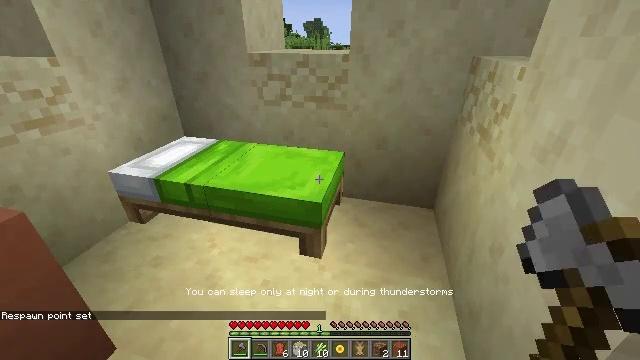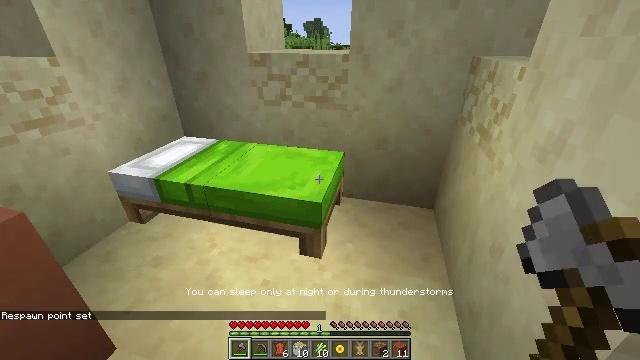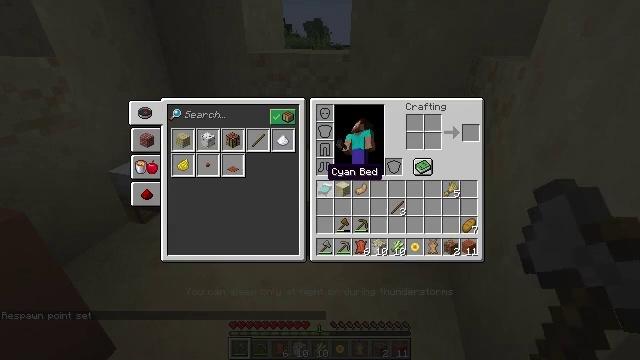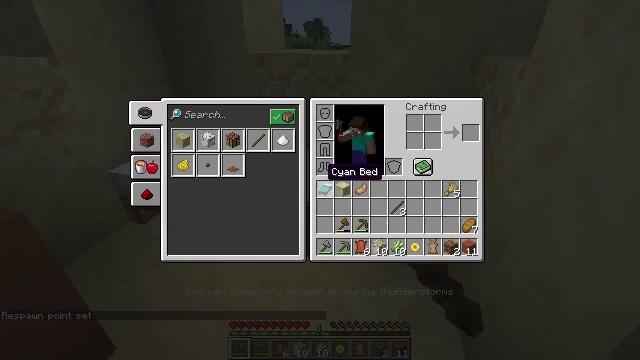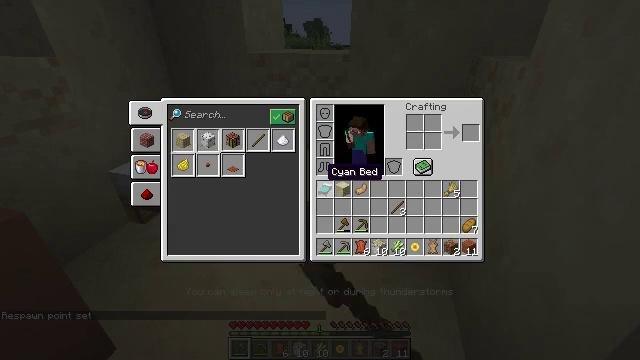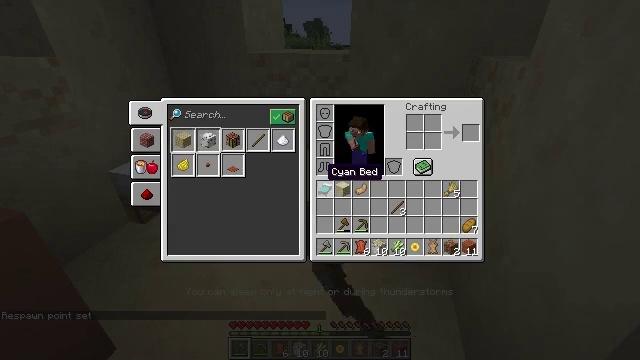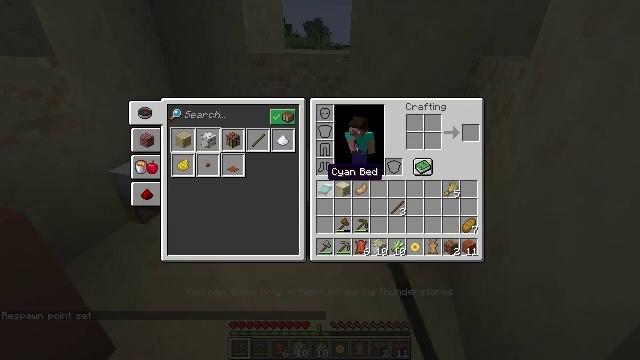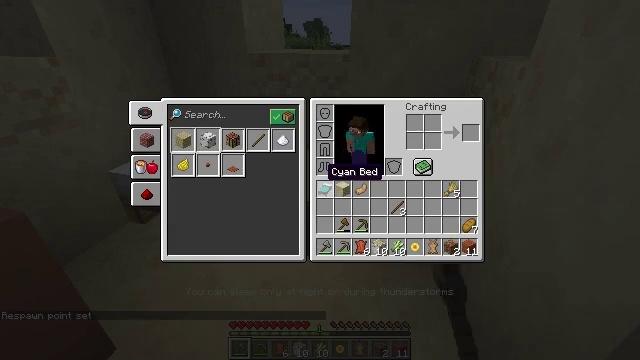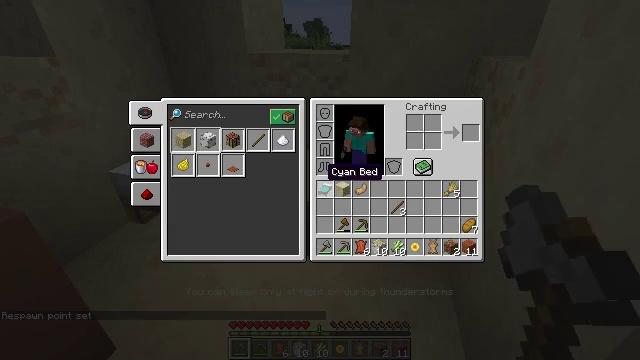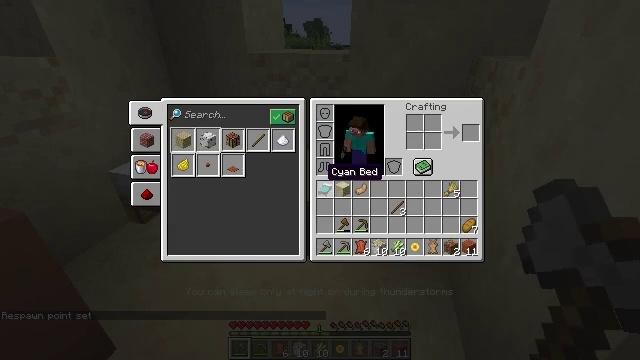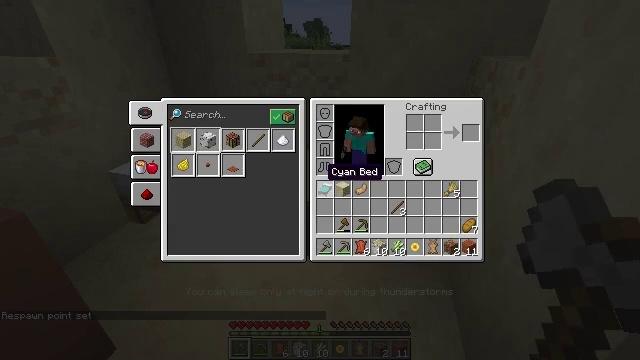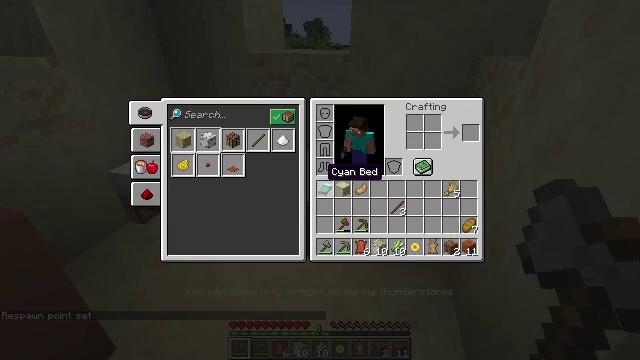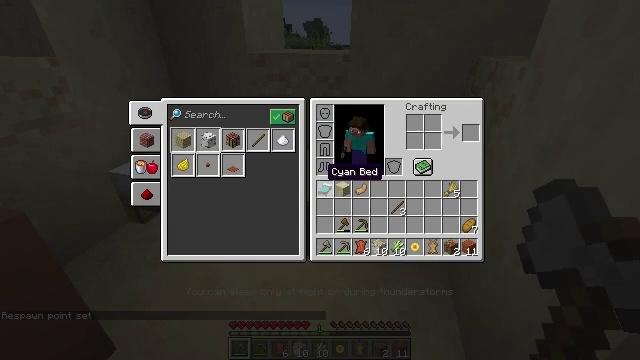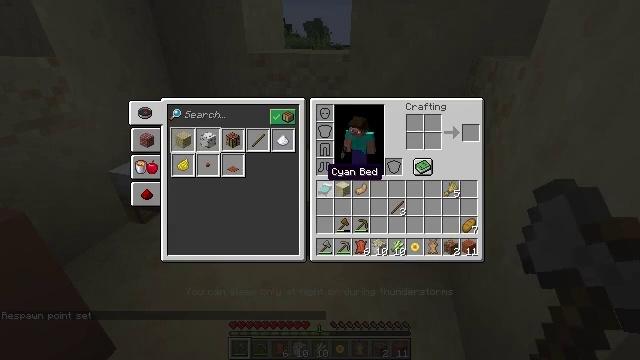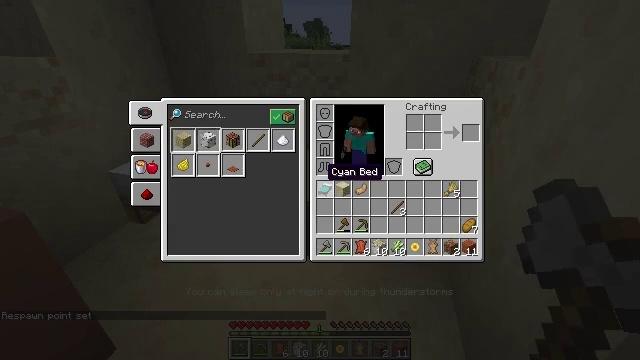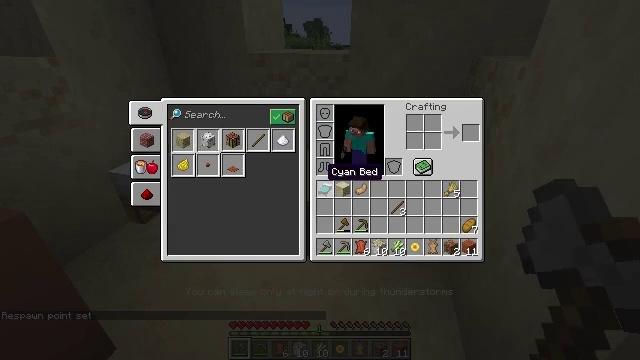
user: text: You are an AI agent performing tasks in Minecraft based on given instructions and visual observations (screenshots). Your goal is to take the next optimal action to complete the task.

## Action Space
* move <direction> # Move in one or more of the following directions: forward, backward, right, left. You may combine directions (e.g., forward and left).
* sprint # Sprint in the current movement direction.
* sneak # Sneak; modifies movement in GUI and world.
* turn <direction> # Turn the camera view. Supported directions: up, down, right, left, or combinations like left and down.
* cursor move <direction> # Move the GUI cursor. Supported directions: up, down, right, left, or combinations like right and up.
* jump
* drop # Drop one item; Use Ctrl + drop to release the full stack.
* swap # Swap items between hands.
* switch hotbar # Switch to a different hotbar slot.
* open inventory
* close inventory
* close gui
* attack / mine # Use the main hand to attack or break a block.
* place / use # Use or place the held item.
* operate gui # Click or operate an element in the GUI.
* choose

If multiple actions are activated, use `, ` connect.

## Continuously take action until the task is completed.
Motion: motion action
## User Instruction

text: craft item air
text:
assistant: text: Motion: no_op
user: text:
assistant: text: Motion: open inventory
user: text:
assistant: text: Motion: open inventory
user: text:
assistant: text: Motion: open inventory
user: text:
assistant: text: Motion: open inventory
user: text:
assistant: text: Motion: no_op
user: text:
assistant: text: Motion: no_op
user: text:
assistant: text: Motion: no_op
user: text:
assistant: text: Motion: no_op
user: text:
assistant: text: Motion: no_op
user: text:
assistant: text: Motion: no_op
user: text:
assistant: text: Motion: no_op
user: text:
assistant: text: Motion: no_op
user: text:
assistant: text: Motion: no_op
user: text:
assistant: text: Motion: no_op
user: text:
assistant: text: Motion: close inventory
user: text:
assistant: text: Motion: close inventory
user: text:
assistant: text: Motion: close inventory
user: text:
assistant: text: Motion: no_op
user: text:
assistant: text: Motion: turn right and up
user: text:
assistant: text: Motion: turn right and up
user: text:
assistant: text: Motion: turn right
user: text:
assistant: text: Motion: turn right
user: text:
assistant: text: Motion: turn right
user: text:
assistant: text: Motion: no_op
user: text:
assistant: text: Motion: no_op
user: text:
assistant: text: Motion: no_op
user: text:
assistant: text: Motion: no_op
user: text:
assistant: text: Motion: no_op
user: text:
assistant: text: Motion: move forward